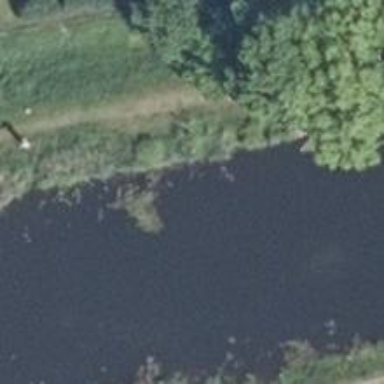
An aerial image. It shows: Canal.